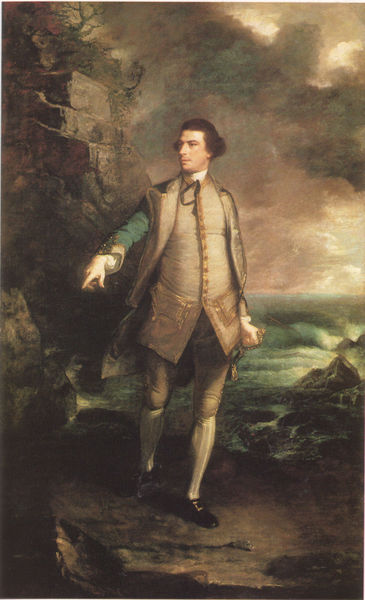
Titel: Commodore Augustus Keppel
Künstler: Joshua Reynolds
Standort: London
Institution: National Maritime Museum
Schlagwörter: baum, berg, blau, dunkel, felsen, gemälde, gewitter, hand, himmel, kopf, mann, meer, schatten, umhang, wasser, wolken, fluss, grün, landschaft, ocker, see, ufer, äste, bewegung, braun, finger, frankreich, frisur, geste, grau, hell, hintergrund, licht, mund, nase, profil, schwarz, weiss, gebäude, weg, wolke, beige, malerei, rock, schleife, alt, anzug, jacke, jung, wand, arm, augen, barock, kragen, samt, stehen, stein, steine, ärmel, bildnis, hände, portrait, porträt, natur, busch, büsche, gehen, pfad, sonne, boden, land, gold, haare, mantel, pose, adel, pflanze, pflanzen, england, gainsborough, rokoko, rosa, seide, vornehm, wasserfall, bewölkt, perücke, gischt, küste, strand, wellen, düster, gamasche, schuhe, abhang, fels, felswand, hang, steilhang, mauer, lila, füsse, strom, brandung, krieg, sturm, unwetter, wetter, frack, zeigefinger, brun, homme, redingote, vert, stimmung, socken, allein, zeigen, knöpfe, fein, knopfleiste, schick, weste, regen, griff, strümpfe, ruine, spaziergang, himmeö, noir, schwert, säbel, soldat, waffe, bedrohlich, degen, offizier, schritt, schuh, ganzkörper, seefahrt, felsne, regenwolken, wams, anglais, fingerzeig, adelig, kniebundhose, gestrüpp, persönlichkeit, admiral, lord, gamaschen, épée, englisch, nattier, schnallen, pfalnzen, kniehose, steinwand, nuages, rocher, viktoria, lackschuh, mer, aube, portarit, dunkle wolken, hogarth, zeigt, reynolds, finder, adrett, regard, amm, aufzeigen, gainsbourgh, geset, gestrübb, schreitet, merg, 1800, schaut zur seite, gut gekleidet, hält etwas in der hand, 18ème siècle